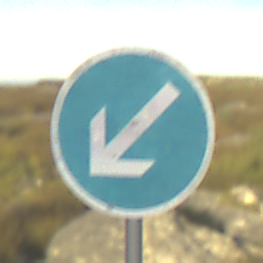
Verkehrszeichen: VorgeschriebeneVorbeifahrtLinks
Umgebung: Outdoor, Nature
Tageszeit: SunriseSunset
Wetter: PartlyCloudy
Licht: Natural
Jahreszeit: NotSpecified
Kontrast: HighContrast